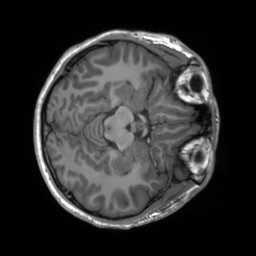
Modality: T1w
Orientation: axial
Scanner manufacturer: siemens
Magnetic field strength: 3 T
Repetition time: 2.3 s
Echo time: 0.00207 s